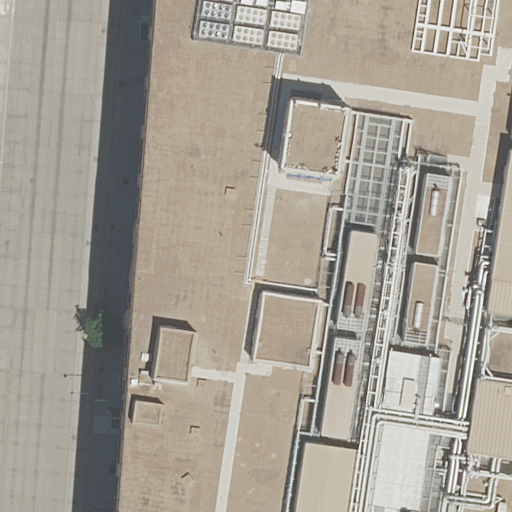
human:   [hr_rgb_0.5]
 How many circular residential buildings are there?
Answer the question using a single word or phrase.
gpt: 0

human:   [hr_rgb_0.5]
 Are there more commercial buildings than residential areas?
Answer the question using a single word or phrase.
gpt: no

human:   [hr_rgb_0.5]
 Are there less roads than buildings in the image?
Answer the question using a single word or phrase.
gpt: no

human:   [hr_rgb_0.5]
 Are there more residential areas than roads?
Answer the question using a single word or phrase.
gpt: no

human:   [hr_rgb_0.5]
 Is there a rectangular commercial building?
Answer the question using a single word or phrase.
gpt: no

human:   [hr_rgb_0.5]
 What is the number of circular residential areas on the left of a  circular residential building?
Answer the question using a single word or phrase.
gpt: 0

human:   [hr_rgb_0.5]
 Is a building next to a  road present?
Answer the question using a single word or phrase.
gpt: yes

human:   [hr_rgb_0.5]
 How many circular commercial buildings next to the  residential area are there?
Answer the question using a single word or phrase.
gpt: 0

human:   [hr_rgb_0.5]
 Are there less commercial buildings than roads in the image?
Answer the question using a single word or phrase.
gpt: yes

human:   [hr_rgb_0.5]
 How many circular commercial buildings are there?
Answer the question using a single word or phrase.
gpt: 0

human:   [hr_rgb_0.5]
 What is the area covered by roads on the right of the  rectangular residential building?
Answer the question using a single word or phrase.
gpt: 0m2

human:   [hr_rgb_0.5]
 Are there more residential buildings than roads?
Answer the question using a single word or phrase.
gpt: no

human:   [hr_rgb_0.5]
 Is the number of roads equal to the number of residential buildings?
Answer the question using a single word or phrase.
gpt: no

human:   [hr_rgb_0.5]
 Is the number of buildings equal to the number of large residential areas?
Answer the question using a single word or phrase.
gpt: yes

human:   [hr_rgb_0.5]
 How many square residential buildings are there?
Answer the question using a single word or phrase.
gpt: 0

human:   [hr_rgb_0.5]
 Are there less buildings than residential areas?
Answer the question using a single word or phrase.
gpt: no

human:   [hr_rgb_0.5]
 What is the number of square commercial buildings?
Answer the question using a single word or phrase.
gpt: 0

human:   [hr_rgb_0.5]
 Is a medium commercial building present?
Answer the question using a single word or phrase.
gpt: no

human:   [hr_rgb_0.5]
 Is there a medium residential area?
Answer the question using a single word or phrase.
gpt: no

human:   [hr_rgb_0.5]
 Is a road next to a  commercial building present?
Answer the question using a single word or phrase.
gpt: no

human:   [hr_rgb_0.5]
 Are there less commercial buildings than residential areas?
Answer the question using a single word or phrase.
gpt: yes

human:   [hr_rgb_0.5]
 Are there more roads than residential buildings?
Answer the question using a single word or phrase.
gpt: yes

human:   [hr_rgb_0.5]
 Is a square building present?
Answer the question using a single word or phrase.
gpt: no

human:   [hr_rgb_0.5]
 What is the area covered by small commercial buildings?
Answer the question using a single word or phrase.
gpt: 0m2

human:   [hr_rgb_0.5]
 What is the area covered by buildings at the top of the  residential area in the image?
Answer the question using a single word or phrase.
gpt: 3954m2

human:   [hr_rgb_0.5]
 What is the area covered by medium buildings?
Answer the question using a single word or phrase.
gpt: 0m2

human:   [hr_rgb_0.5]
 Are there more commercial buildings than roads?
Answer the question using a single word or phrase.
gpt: no

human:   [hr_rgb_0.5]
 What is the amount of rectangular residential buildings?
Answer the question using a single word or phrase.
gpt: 1

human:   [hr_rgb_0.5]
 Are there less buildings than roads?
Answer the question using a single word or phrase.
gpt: yes

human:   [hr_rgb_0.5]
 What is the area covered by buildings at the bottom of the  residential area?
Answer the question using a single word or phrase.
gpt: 0m2

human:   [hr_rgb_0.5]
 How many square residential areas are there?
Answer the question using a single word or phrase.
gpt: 0

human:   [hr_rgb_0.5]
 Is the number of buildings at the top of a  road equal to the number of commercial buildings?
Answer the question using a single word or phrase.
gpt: no

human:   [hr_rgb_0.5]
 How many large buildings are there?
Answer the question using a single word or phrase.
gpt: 1

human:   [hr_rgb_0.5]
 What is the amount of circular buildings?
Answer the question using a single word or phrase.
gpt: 0

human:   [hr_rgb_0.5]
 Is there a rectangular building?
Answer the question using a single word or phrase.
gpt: yes

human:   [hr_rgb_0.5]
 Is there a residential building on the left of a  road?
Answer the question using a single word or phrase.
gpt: no